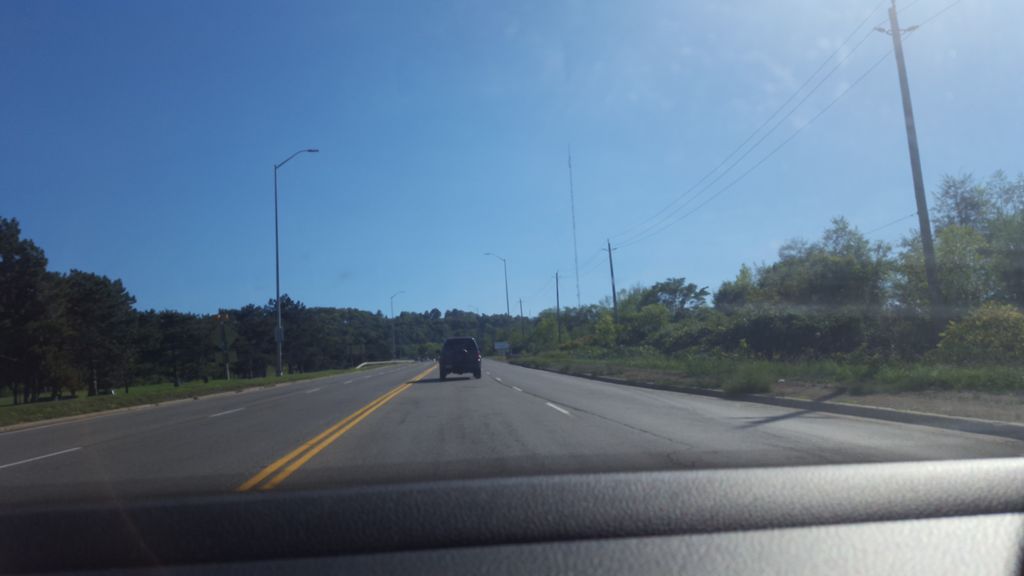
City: hamilton